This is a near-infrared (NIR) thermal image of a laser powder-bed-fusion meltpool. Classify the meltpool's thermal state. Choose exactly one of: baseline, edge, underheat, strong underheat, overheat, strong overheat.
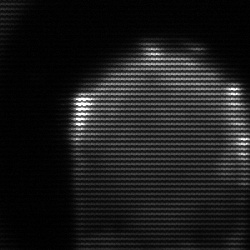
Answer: edge